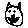
Label: cat